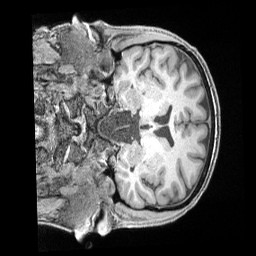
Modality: T1w
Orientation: coronal
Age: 36
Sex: male
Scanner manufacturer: siemens
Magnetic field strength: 3 T
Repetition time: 2 s
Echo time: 0.00211 s